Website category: auto
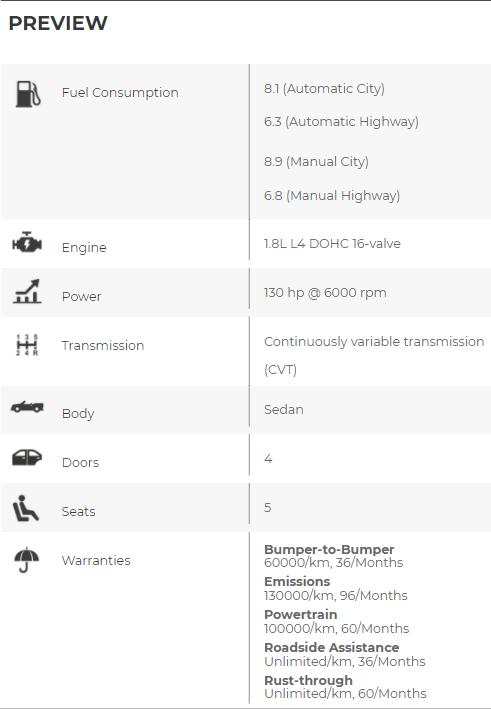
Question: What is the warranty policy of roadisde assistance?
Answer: Unlimited/km, 36/Months

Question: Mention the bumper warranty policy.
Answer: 60000/km, 36/Months

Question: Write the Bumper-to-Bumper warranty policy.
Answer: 60000/km, 36/Months

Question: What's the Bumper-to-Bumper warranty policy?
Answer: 60000/km, 36/Months

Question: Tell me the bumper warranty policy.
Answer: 60000/km, 36/Months

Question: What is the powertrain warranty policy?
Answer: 100000/km, 60/Months

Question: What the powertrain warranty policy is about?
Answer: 100000/km, 60/Months

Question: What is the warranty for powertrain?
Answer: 100000/km, 60/Months